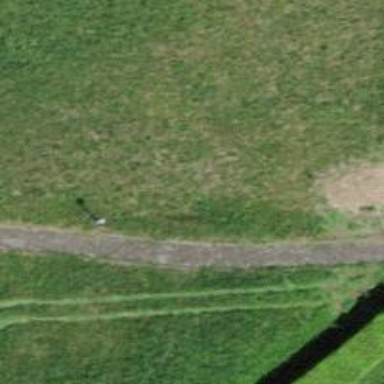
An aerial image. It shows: Footway with surface made of sett.